Chest X-ray. View position: PA
Patient age: 43
Patient sex: F
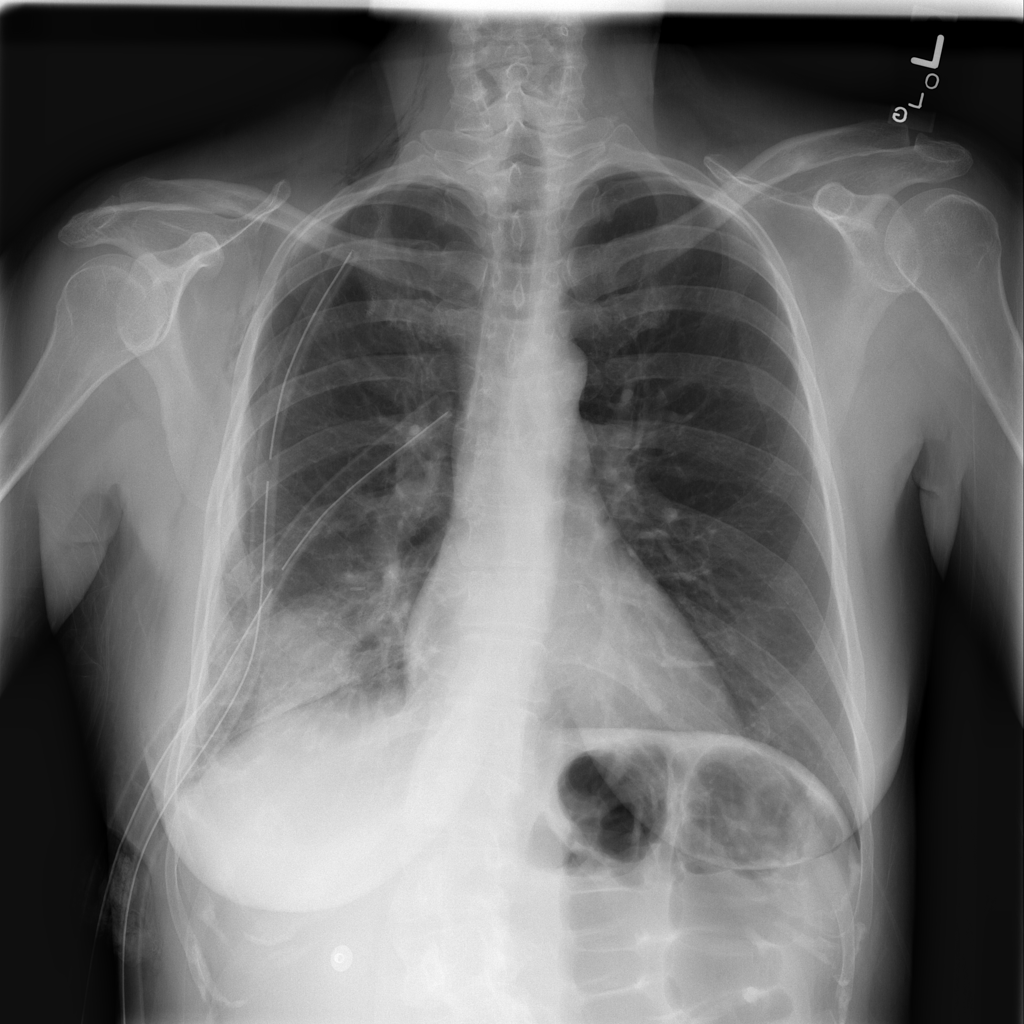
Finding: Pneumothorax